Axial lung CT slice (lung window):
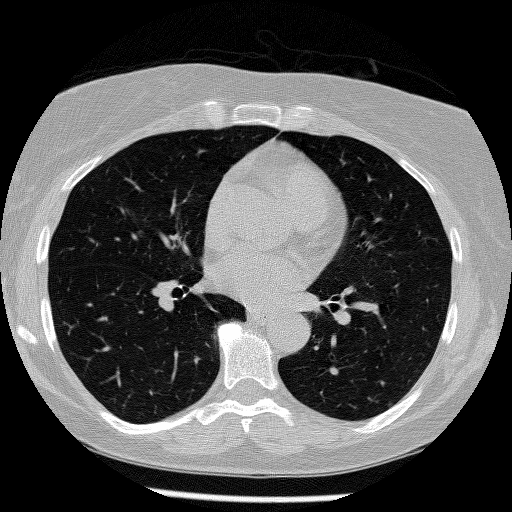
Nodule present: no